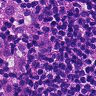
Metastatic tissue present: no